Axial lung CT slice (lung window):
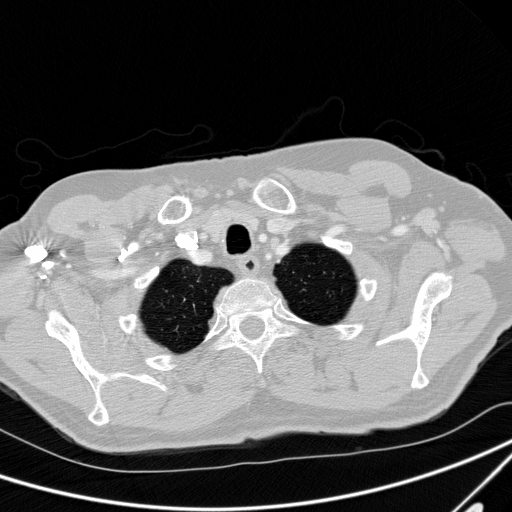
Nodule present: no